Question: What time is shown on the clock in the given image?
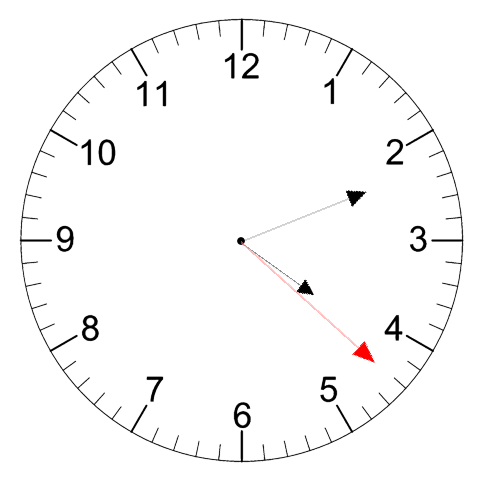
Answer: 04:11:22